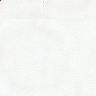
Metastatic tissue present: no